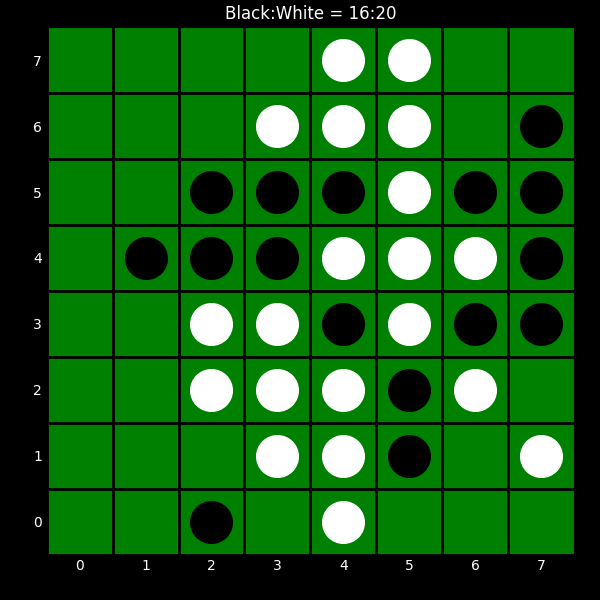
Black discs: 16
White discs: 20